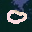
Label: 0